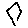
Label: hexagon